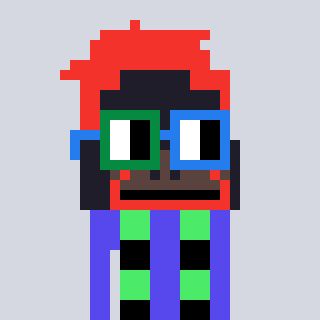
a pixel art character with square green and blue glasses, a orangutan-shaped head and a computerblue-colored body on a cool background